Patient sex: M
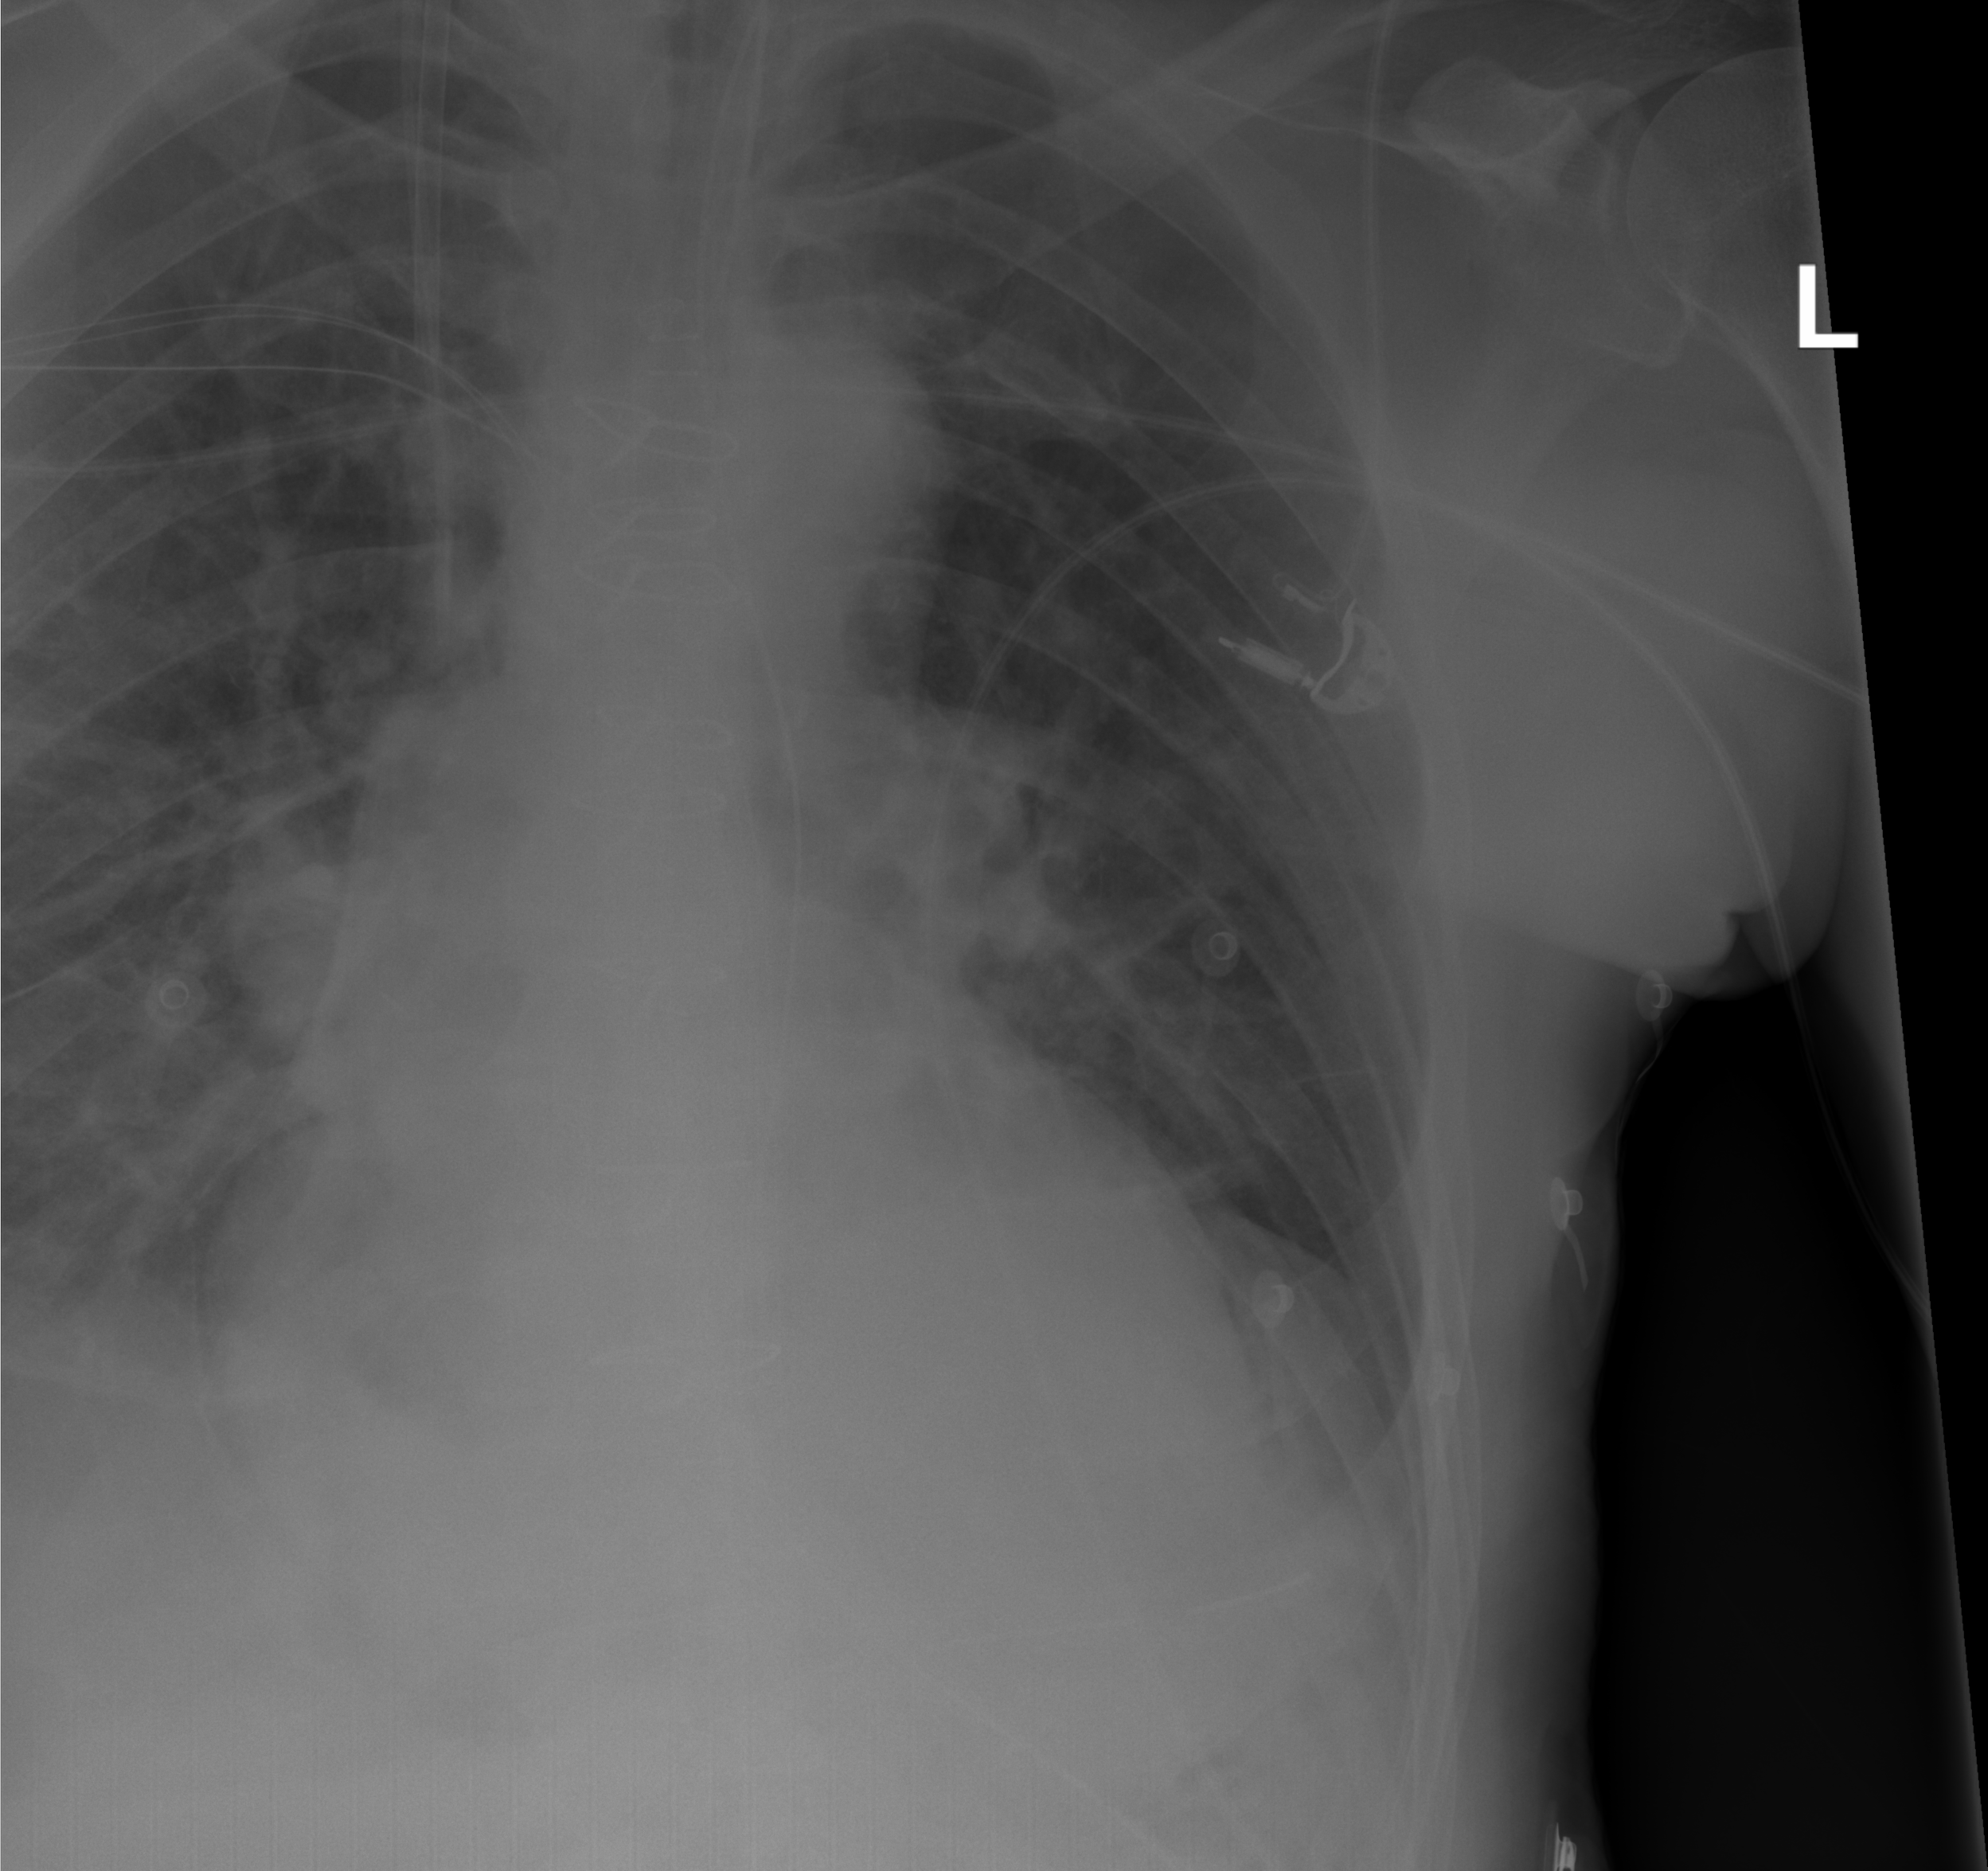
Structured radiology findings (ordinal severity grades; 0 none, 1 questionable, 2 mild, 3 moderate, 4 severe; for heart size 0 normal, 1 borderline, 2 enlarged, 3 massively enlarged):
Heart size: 2
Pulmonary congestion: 2
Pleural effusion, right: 0
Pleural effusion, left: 1
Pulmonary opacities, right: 2
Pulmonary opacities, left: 0
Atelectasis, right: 2
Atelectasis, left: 2